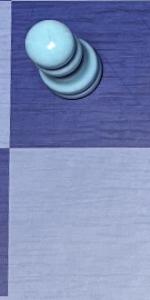
Label: Empty